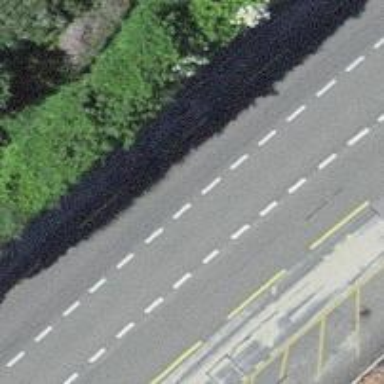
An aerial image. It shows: Primary highway with asphalt surface and designated lane for cyclists.